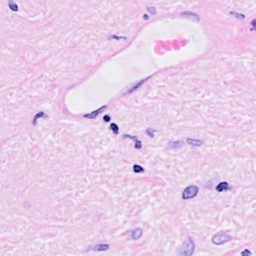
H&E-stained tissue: Breast